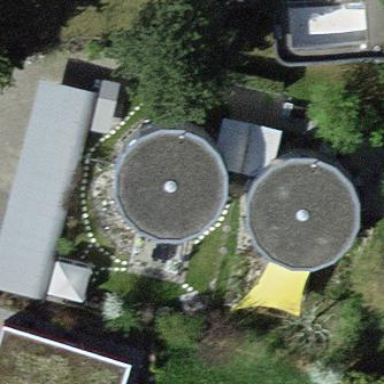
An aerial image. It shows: Flat-roofed house.